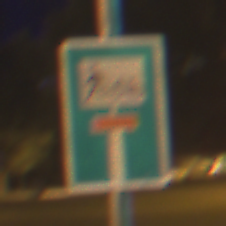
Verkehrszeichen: SackgasseRadverkehrFussgaengerDurchlaessig
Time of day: Night
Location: Outdoor (Urban)
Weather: PartlyCloudy
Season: NotSpecified
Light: Artificial